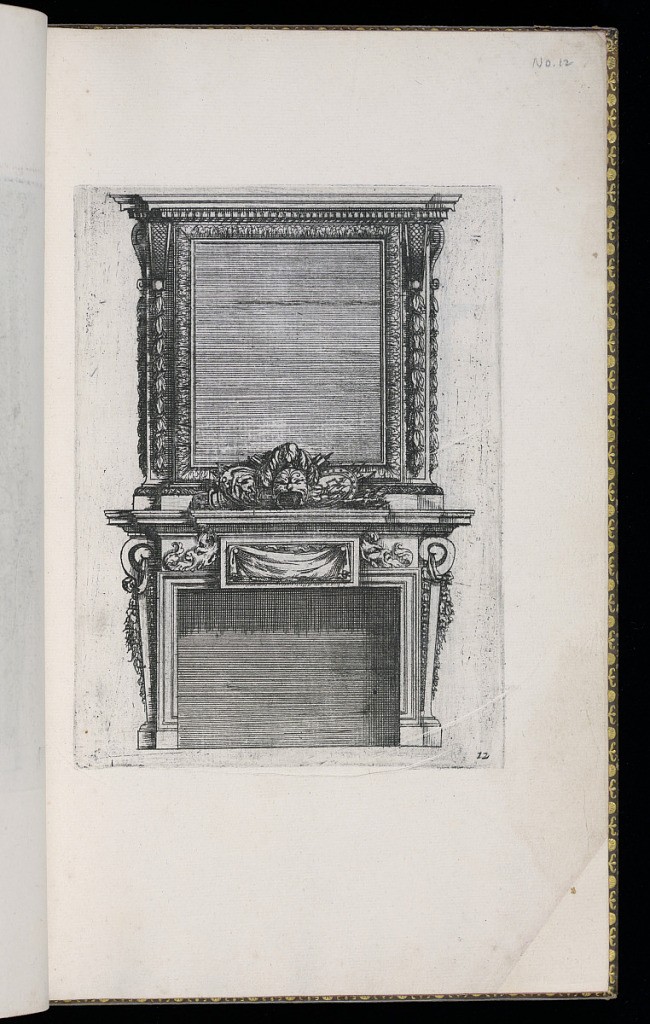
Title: Chimney Piece Design
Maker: D. Antoine Pierretz, French, active 1647
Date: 1647
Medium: Etching on laid paper
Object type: Print
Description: Design for a chimneypiece and overmantel mirror or frame with baroque classical motifs including moldings with sculpted leaf patterns, a trophy of arms and armor (shields, helmet, arrows), mascarons (masks), scale pattern, acanthus leaves, festoons of leaves, and a cartouche with a draped tapestry. The plate is numbered.